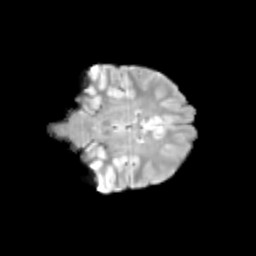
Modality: T2w
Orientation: coronal
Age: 10
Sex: female
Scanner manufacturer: siemens
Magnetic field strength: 3 T
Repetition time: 3.8 s
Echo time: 0.07 s